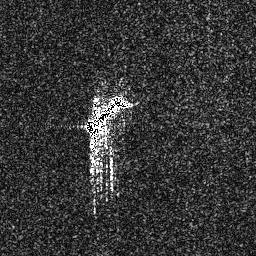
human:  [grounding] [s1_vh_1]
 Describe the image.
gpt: In the satellite image, there is  <ref>1 large ship </ref> <box>[[32, 36, 50, 53, 0]]</box> located at center.